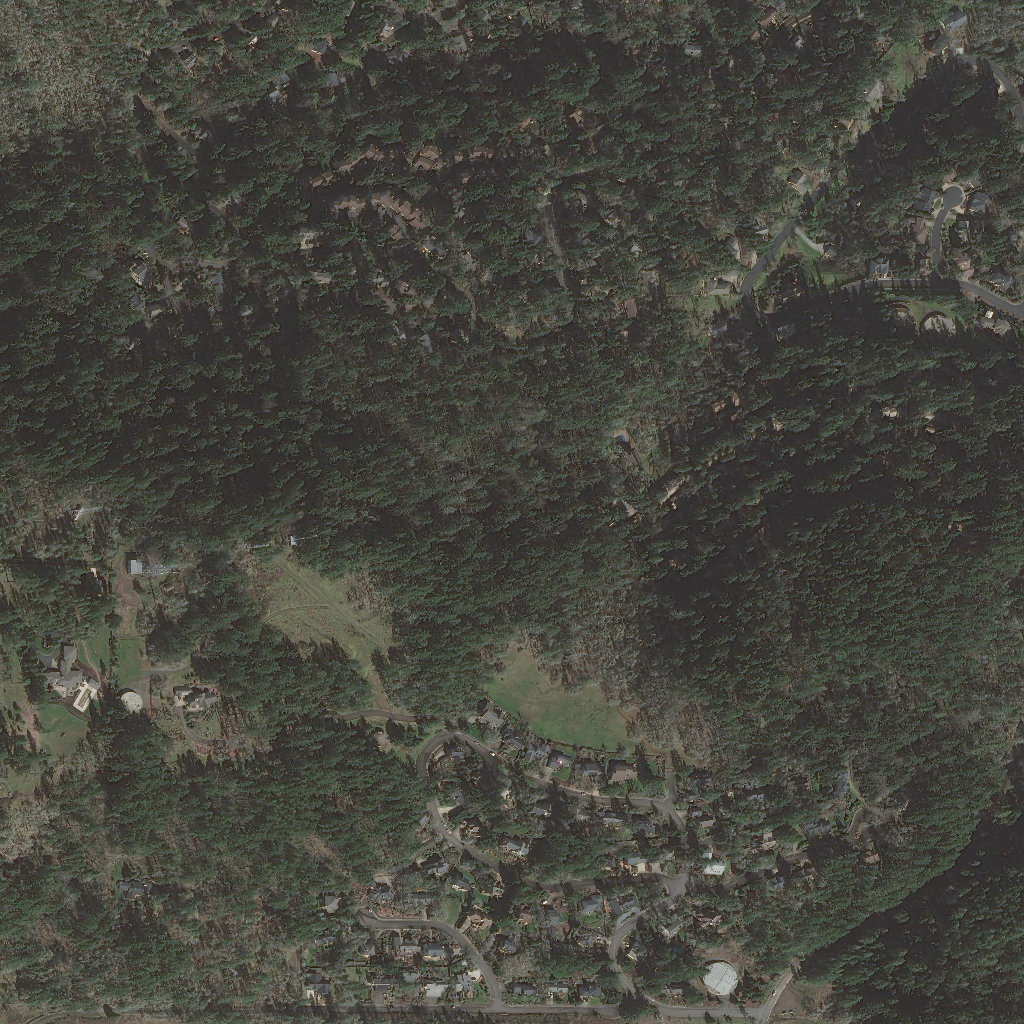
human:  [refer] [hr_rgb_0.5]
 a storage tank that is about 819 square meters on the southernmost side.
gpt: <box>[[68, 93, 72, 97, 0]]</box>